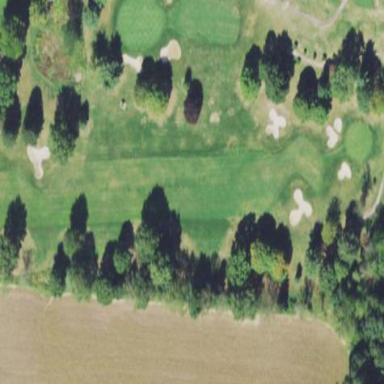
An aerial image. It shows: Golf fairway surrounded by grass in golf sport setting.